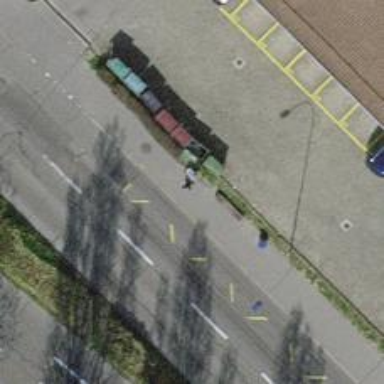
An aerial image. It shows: Bus stop with platform for public transport.